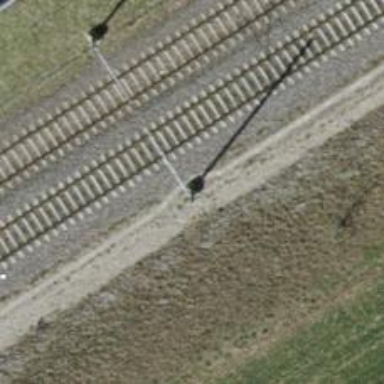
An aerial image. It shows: Catenary mast for power lines.